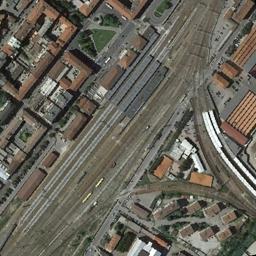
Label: railway_station